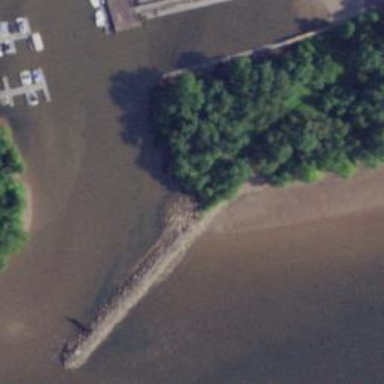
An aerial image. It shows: Breakwater structure.